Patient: sex M, age 60
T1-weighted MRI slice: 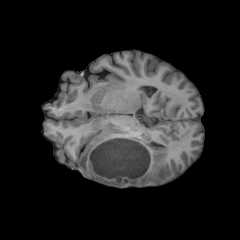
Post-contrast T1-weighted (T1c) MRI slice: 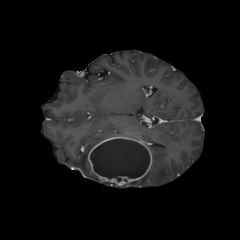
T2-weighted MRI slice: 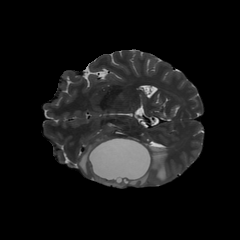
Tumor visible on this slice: yes
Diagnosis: Glioblastoma, IDH-wildtype
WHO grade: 4